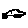
Label: car